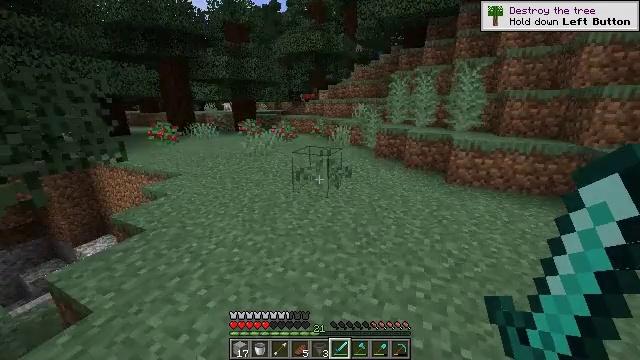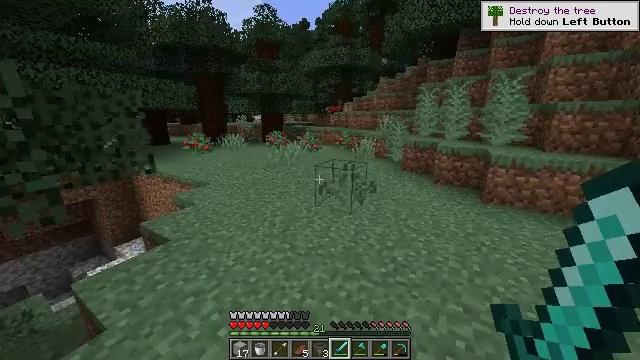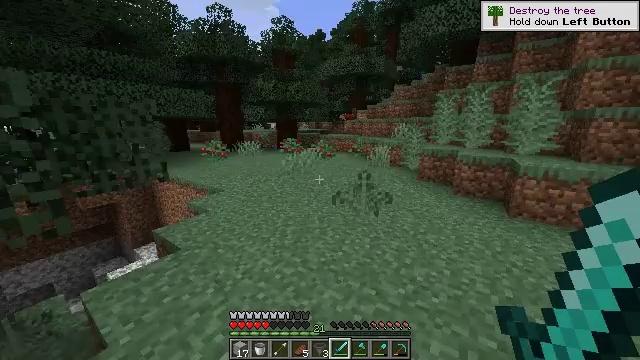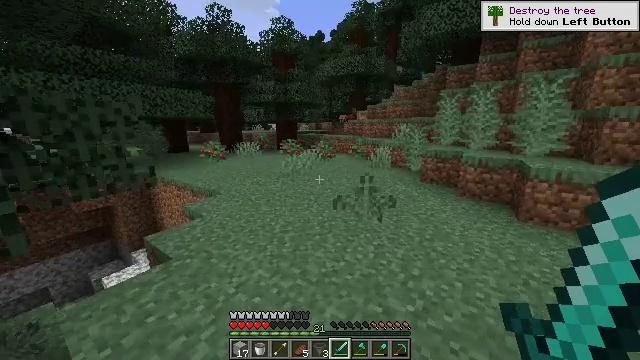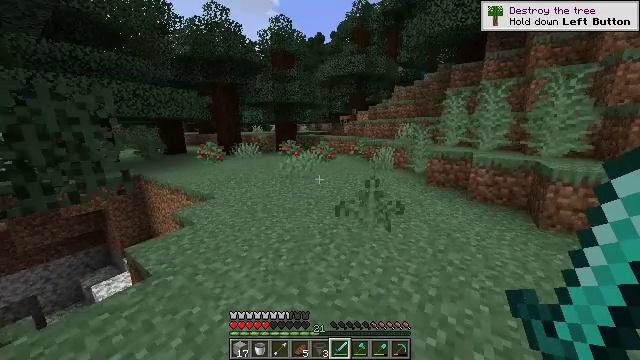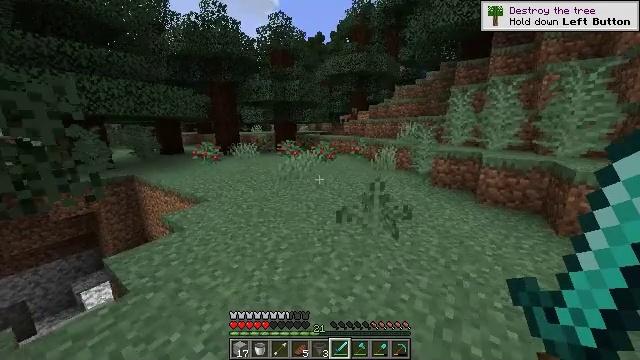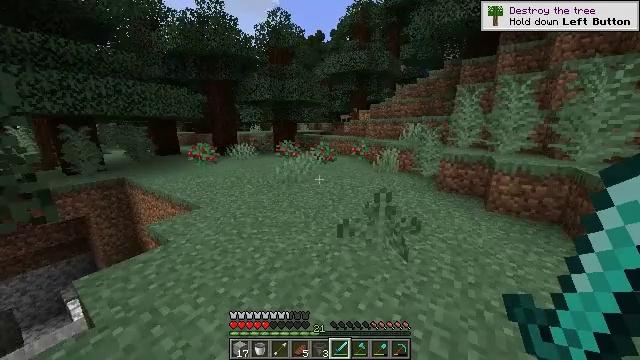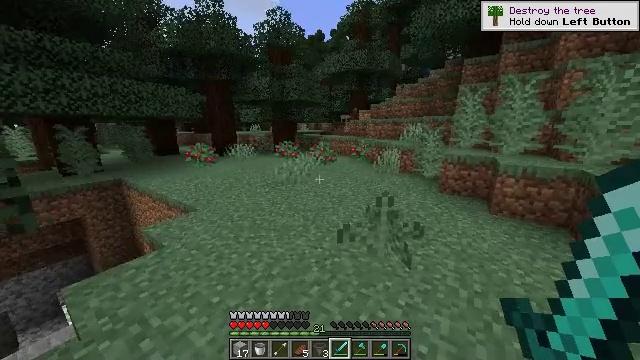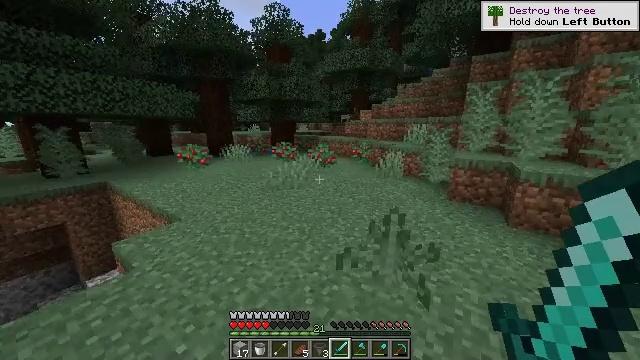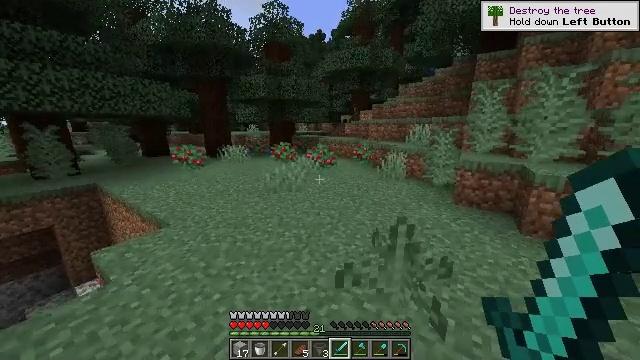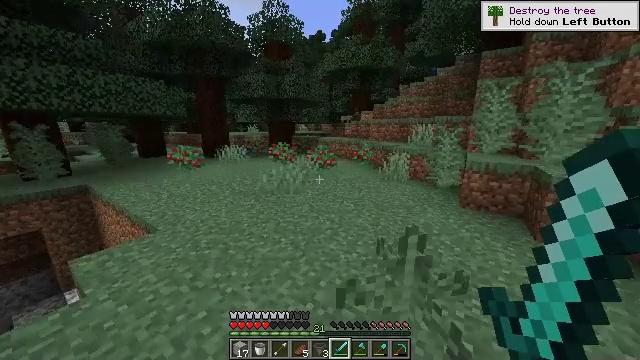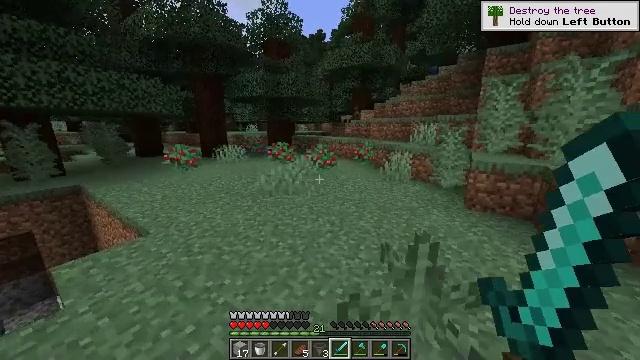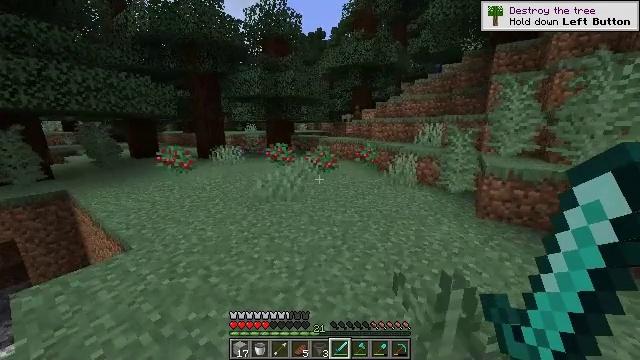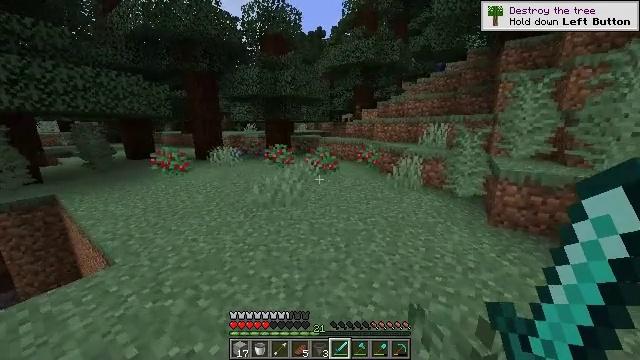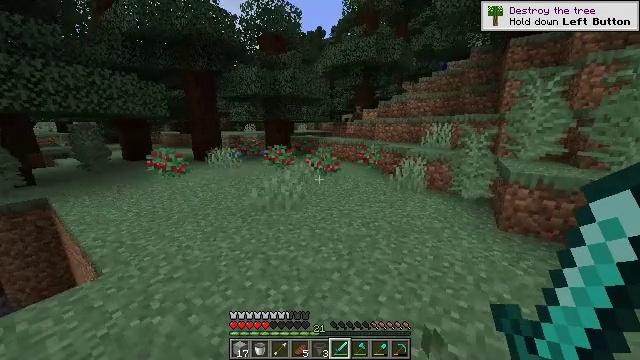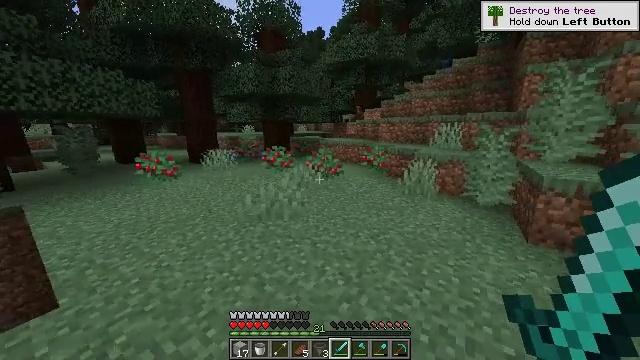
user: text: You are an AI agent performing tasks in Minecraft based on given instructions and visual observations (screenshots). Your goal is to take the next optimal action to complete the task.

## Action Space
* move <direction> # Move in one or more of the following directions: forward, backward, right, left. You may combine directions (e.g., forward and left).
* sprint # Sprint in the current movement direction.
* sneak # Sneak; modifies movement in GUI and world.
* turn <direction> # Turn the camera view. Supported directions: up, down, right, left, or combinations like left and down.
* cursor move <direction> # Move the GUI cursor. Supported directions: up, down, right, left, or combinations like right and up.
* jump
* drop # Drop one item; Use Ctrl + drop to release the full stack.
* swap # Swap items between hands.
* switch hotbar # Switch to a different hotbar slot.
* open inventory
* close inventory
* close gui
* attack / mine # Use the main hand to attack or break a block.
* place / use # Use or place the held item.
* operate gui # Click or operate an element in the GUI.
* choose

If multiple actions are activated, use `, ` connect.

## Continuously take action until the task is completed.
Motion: motion action
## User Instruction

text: Gather materials from the sweet berry bush.
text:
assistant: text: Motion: move forward, sprint, turn left and up
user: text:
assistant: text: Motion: move forward, sprint, turn left and up
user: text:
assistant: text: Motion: move forward
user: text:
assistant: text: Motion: move forward
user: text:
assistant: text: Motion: move forward
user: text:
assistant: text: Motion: move forward
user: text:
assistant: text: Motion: move forward
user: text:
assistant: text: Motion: move forward
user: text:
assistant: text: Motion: move forward
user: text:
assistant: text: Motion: move forward
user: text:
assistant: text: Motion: move forward
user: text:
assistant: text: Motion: move forward
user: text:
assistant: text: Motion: move forward
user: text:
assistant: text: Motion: move forward
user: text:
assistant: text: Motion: move forward
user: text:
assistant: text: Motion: move forward
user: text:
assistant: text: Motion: move forward
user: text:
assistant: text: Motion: move forward
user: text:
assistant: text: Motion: move forward
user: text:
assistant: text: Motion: move forward
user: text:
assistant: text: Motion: move forward
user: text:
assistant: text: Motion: move forward
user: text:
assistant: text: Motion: move forward, turn right
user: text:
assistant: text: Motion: move forward
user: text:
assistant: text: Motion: move forward
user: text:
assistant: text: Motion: move forward
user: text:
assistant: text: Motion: move forward
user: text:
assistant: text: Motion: move forward
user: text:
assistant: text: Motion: move forward
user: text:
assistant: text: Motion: move forward, turn down